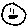
Label: smiley face